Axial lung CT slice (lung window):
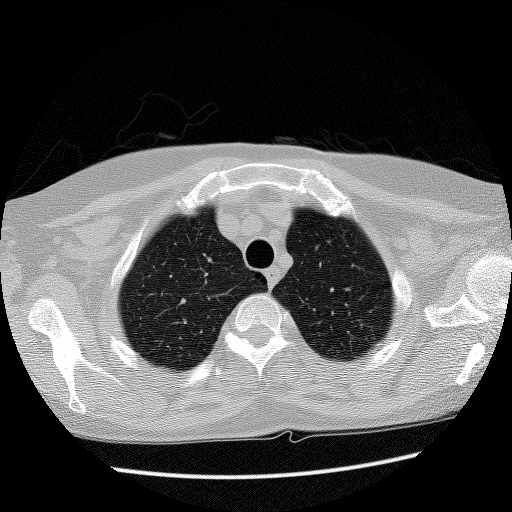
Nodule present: no